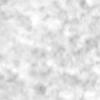
Label: no_change